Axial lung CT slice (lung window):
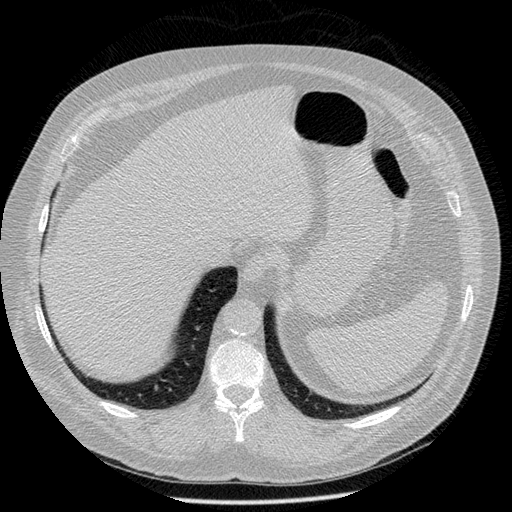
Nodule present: no